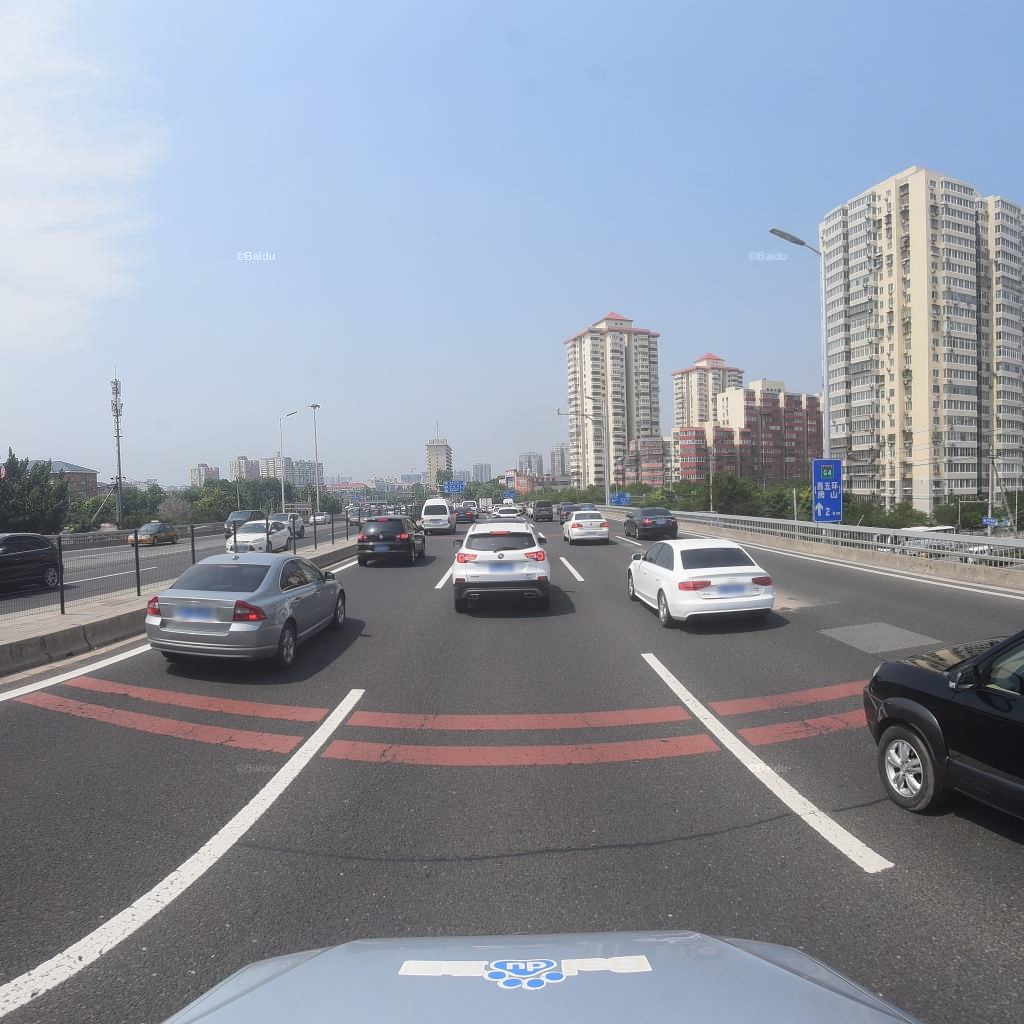
Region: Fengtai
Road damage annotations: transverse patch